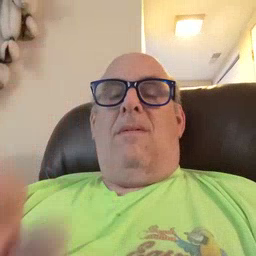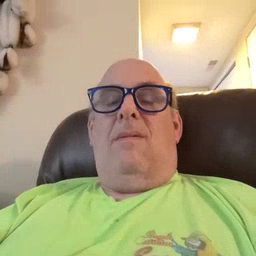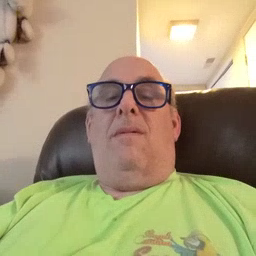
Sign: clean